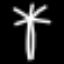
Label: palm tree